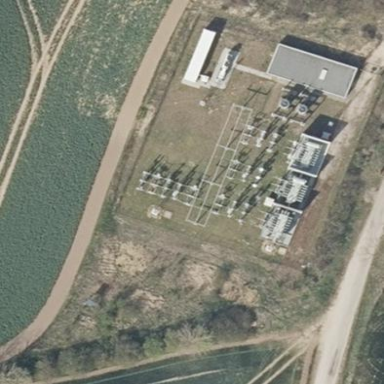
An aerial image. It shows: Industrial area with distribution-level power substation.